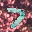
Label: 7